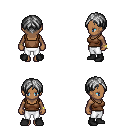
a pixel art fantasy rpg character, female body template, human, dark skin, brown pirate shirt, white pants, gray parted hairstyle, bracelets, black shoes, four views (front, back, left, right), 2x2 character sprite sheet, small pixel art, hard edges, no anti-aliasing